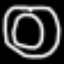
Label: donut